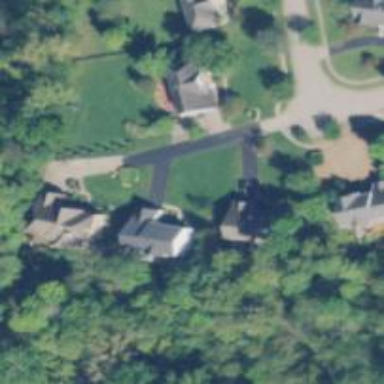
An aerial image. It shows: Shared driveway designated as service road.